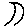
Label: moon